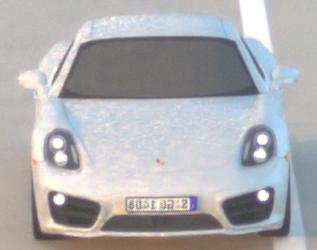
Make: Porsche
Model: Cayman
Detailed model: Cayman (981C)
Model produced from: 2013/03
Model produced until: 2014/04
Doors: 2
Color: white
Road condition: dry road
Daytime: sunrise or sunset
Contrast: low contrast